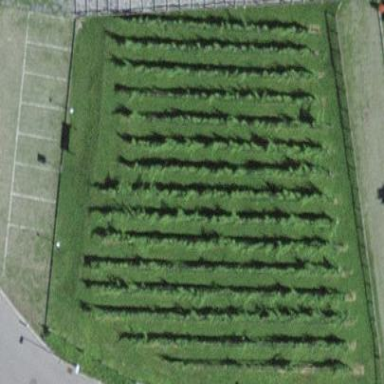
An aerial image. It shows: Vineyard.